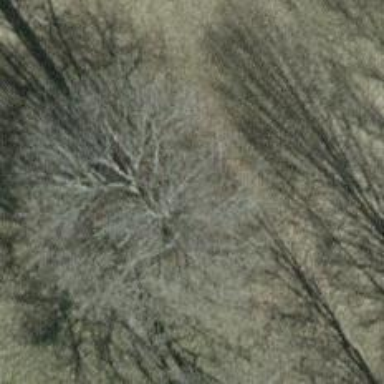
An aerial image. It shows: Single tag "natural: tree."